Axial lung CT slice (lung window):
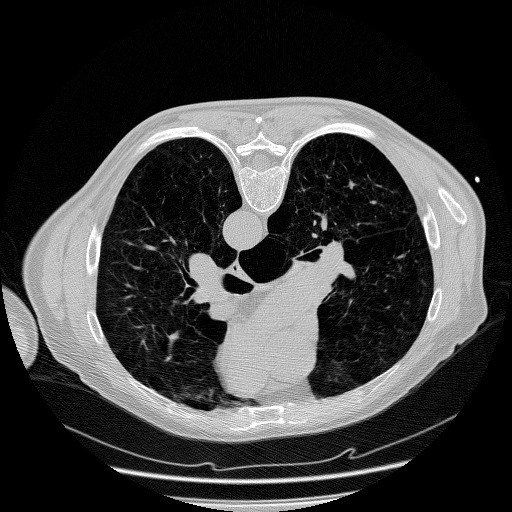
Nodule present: no